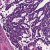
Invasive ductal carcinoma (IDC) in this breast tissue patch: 1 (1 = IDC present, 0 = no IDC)